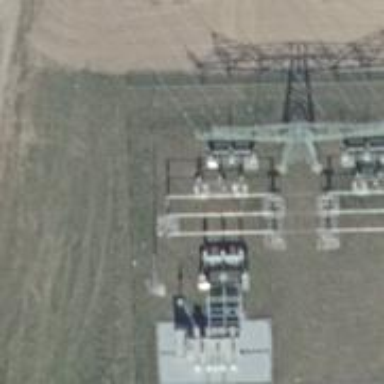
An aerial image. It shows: Three cables of power line.